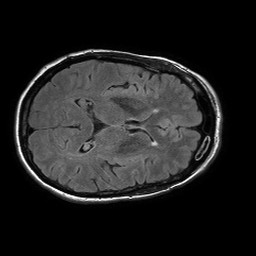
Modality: FLAIR
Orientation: axial
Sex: female
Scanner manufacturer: philips
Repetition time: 11 s
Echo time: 0.125 s